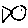
Label: fish